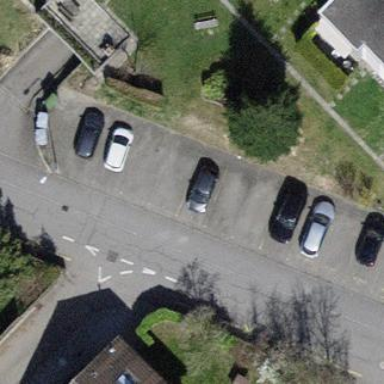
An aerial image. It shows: Street-side parking area.